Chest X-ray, AP view. Patient: 52 years old, sex M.
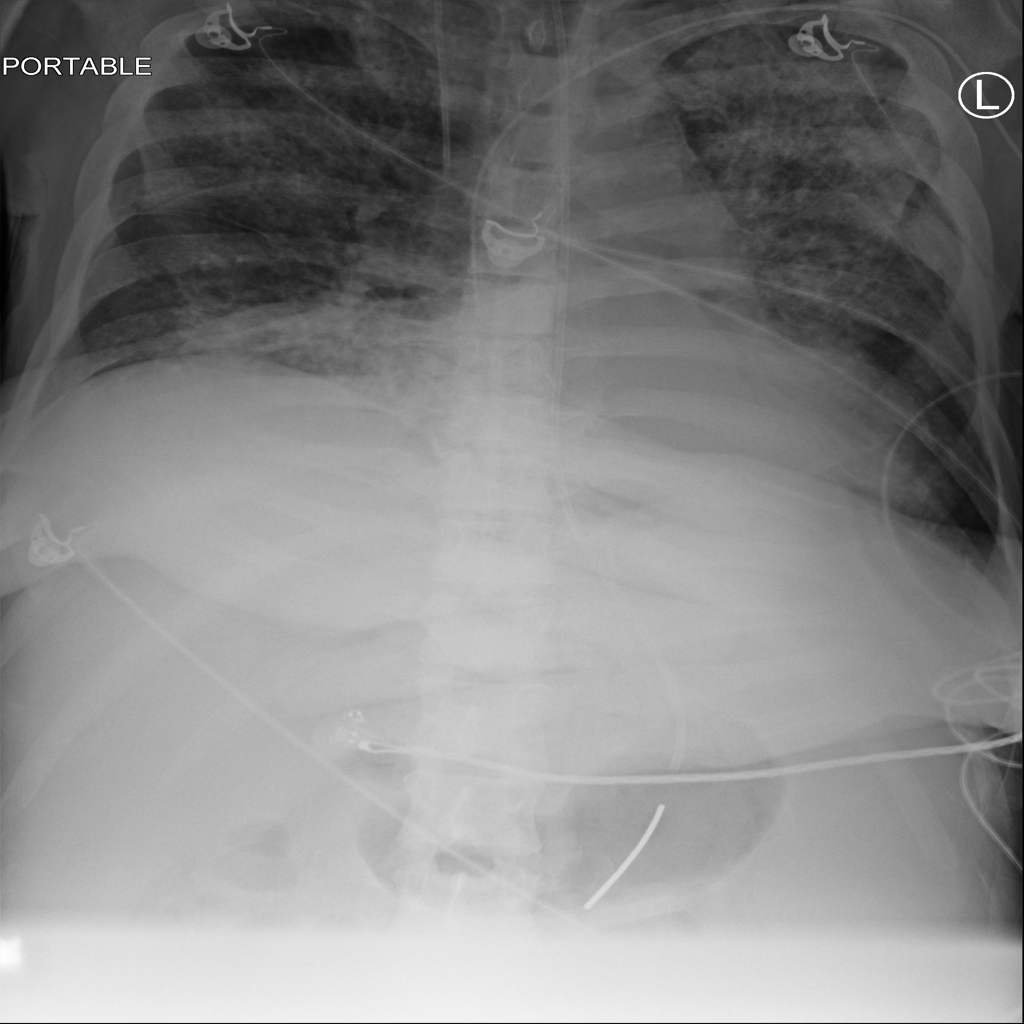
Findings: No Finding